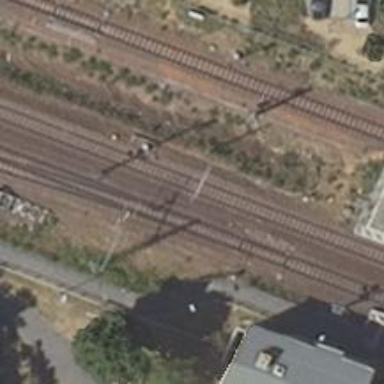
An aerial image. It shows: Railway signal.